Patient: sex F, age 68
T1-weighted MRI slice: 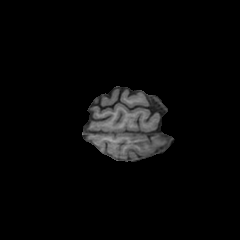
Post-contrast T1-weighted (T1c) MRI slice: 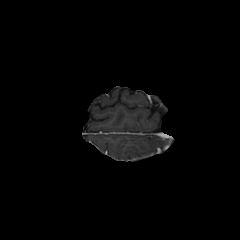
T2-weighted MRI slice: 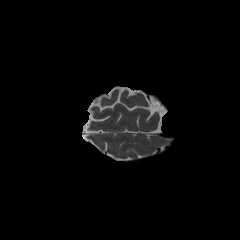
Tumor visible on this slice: no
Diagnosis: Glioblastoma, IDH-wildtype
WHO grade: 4